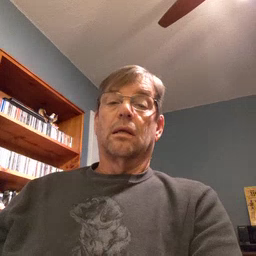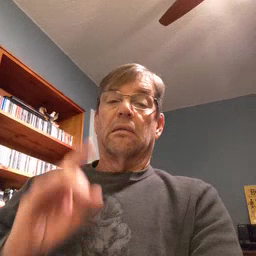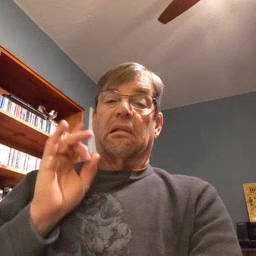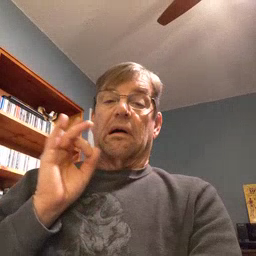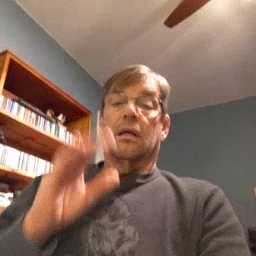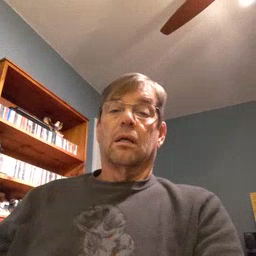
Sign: yucky